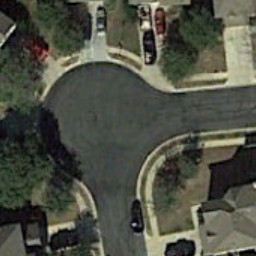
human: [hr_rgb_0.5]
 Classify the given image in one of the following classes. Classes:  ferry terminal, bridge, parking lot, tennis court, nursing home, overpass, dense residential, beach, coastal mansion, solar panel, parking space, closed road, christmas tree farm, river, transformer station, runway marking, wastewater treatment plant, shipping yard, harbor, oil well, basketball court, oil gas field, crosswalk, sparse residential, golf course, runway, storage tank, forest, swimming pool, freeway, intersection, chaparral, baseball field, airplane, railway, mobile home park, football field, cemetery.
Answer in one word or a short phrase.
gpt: closed road